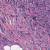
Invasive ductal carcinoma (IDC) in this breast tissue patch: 1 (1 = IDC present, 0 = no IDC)